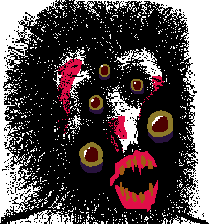
Label: 5_Doomer